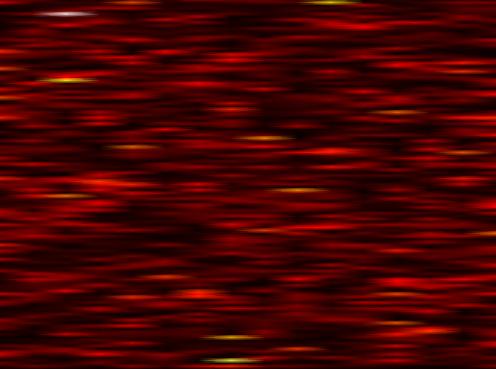
Label: FBMC